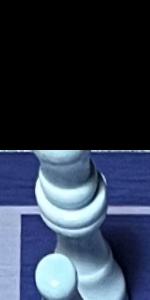
Label: King_White